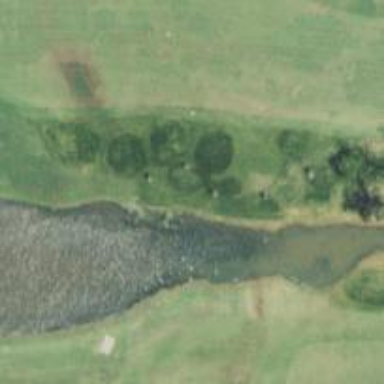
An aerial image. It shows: Grassy area designated as golf fairway.